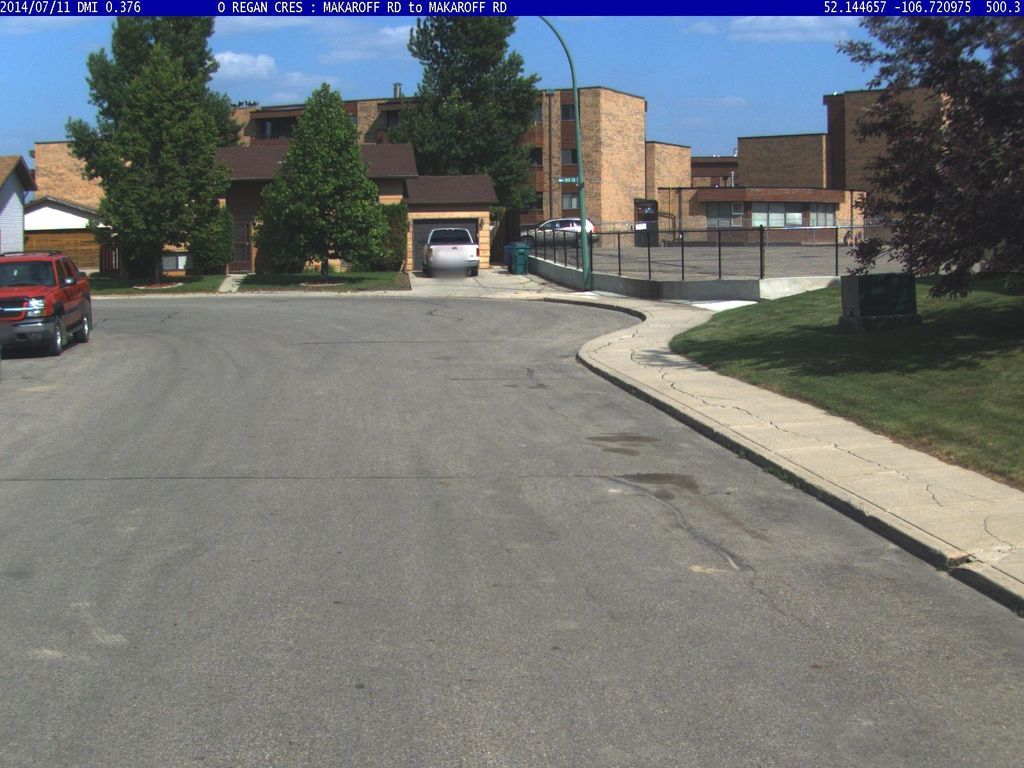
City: saskatoon